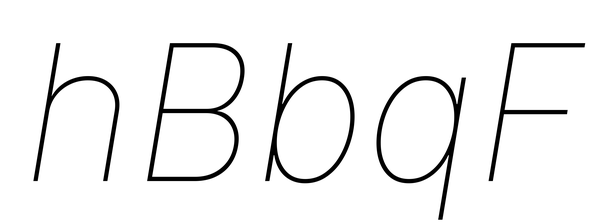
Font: Inter-Italic_Thin_Italic